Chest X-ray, AP view. Patient: 57 years old, sex M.
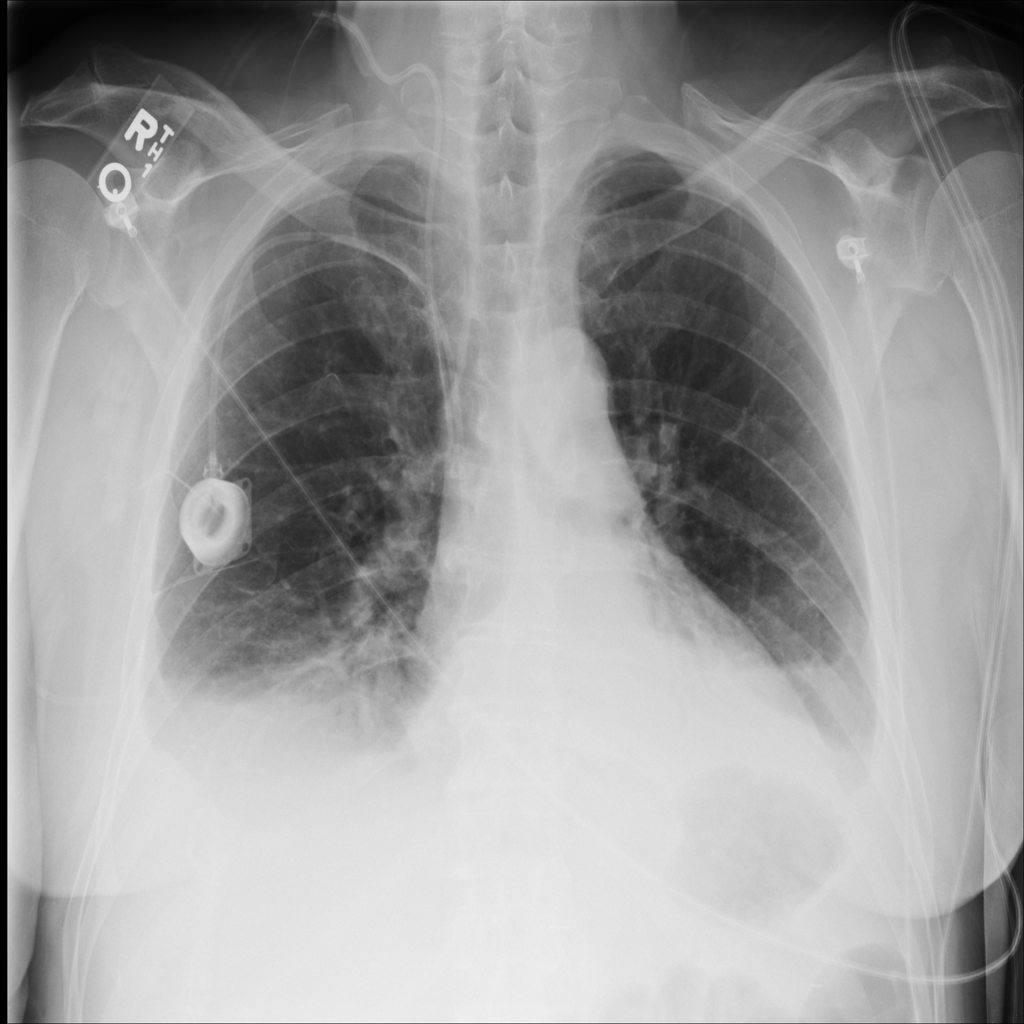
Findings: Effusion, Infiltration